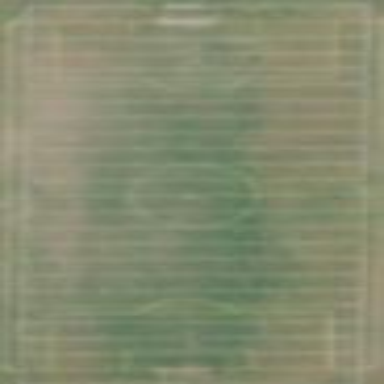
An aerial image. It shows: Pitch used for both American football and soccer.